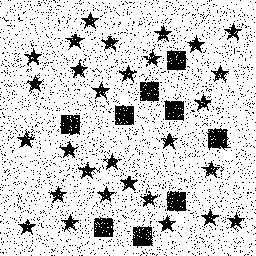
Squares: 9
Triangles: 0
Stars: 29
Total shapes: 38